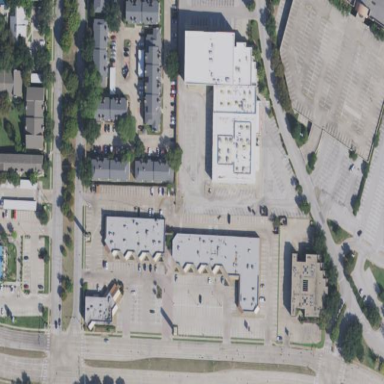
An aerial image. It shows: Retail area.